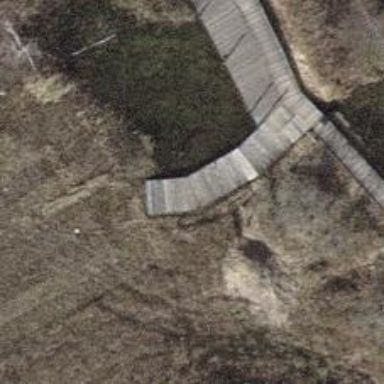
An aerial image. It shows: Path on bridge.